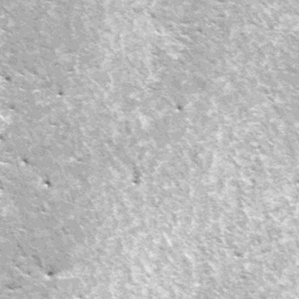
Label: frost